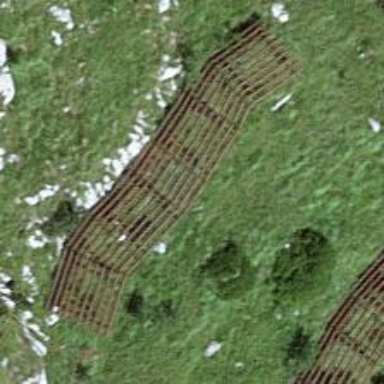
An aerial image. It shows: Avalanche protection barrier made by humans.